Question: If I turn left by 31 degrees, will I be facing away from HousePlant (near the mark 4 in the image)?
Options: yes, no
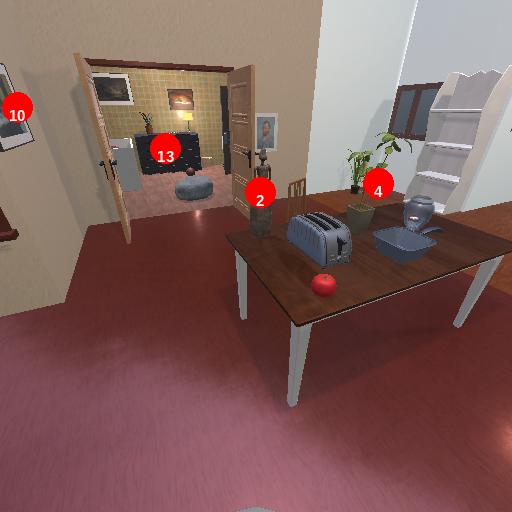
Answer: yes